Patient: sex M, age 76
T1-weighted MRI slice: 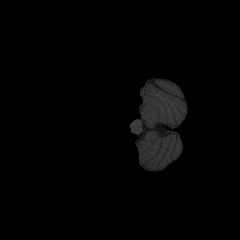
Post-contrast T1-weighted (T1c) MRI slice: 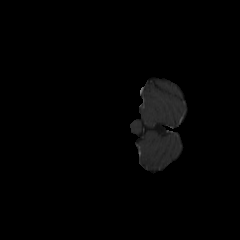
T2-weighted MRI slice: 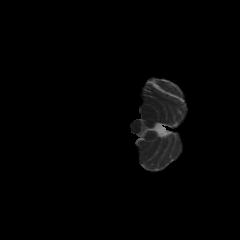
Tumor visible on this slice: no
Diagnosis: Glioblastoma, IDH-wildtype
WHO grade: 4